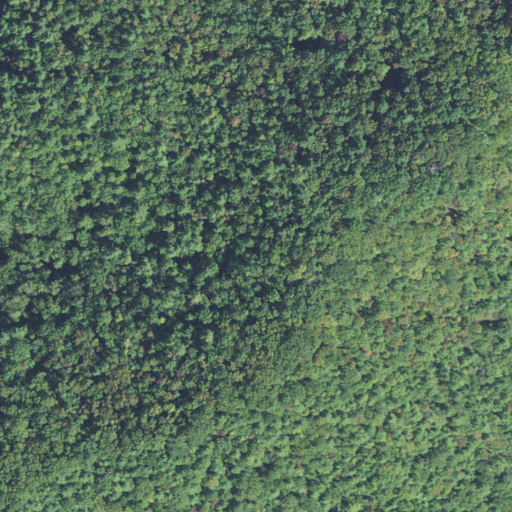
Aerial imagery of mountain in North Carolina named Hot Springs Mountain containing mixed forest, deciduous forest, and evergreen forest